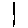
Label: line